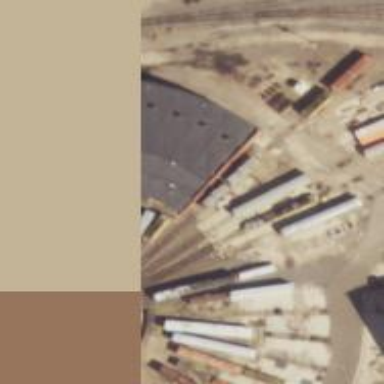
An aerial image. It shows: Railway yard used for servicing trains.